This grayscale texture is a bearing vibration snapshot reshaped row-by-row into a square image. Diagnose the bearing from this image, choosing from: normal, inner_race, outer_race, ball.
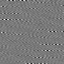
Answer: inner_race